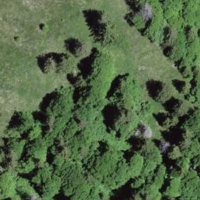
EUNIS habitat code: 41
Species observed at this site:
Ilex aquifolium